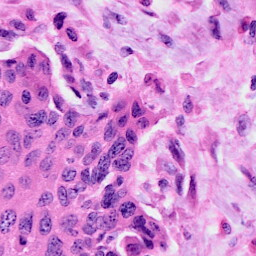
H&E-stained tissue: Cervix